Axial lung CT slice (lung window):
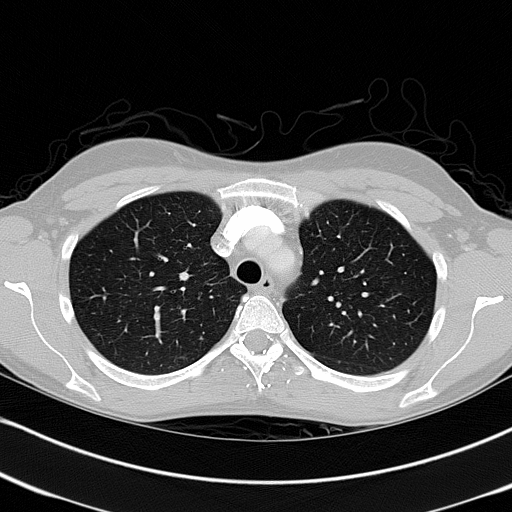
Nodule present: no